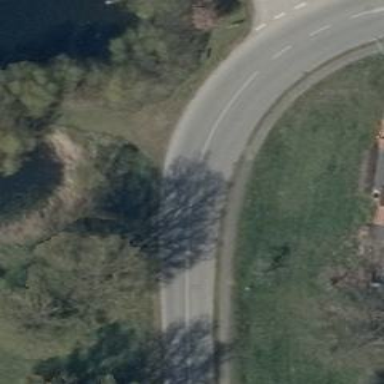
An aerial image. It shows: Tertiary road with asphalt surface. There is cycle track on the right side.